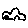
Label: car